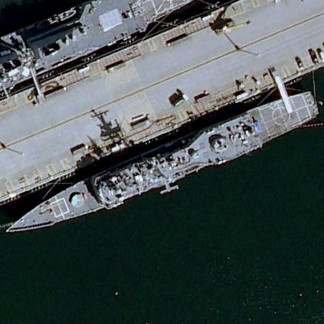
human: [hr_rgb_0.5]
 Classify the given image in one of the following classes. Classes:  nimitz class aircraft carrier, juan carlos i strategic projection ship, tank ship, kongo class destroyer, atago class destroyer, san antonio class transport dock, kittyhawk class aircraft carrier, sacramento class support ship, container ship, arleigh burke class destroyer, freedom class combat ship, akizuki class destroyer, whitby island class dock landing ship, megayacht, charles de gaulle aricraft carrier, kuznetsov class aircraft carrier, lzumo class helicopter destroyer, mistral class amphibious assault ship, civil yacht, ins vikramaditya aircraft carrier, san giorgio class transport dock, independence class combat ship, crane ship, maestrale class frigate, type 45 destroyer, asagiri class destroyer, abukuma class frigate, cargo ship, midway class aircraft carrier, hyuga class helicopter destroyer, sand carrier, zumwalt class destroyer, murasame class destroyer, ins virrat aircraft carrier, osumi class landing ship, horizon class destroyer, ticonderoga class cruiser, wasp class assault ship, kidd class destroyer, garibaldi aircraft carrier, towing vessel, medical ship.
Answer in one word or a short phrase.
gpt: Ticonderoga class cruiser